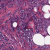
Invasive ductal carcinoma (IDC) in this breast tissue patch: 0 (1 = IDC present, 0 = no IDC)